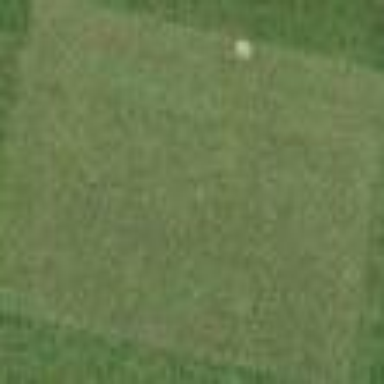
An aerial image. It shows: Grassy area designated as golf tee.